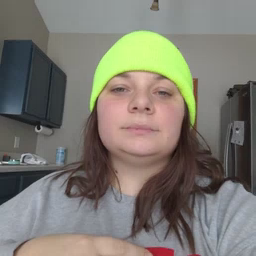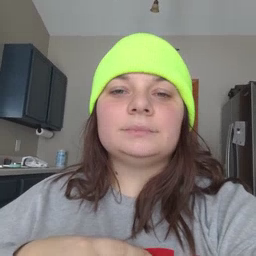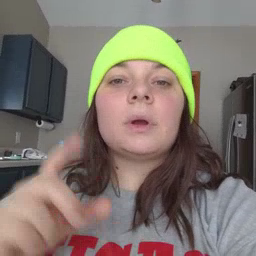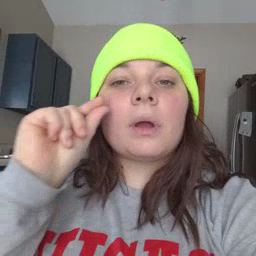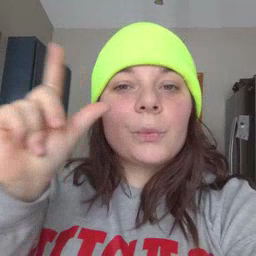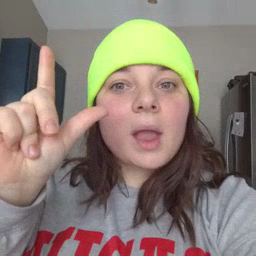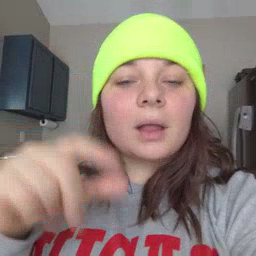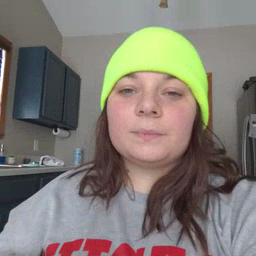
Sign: awake